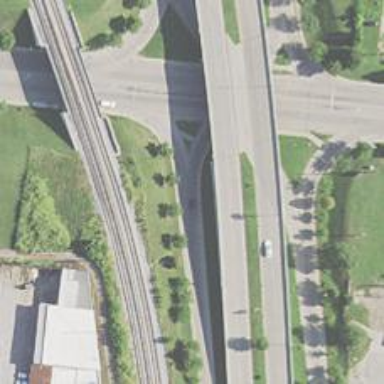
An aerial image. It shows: Trunk link highway.